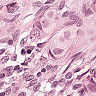
Metastatic tissue present: yes